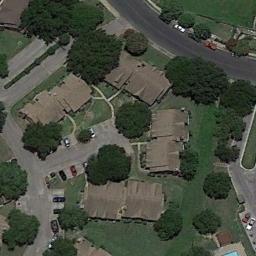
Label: medium_residential